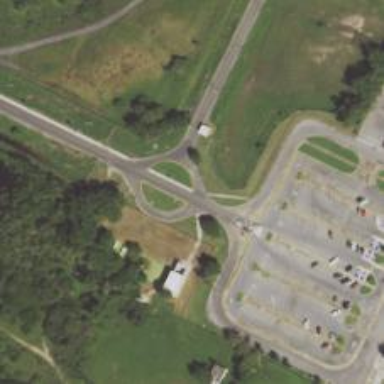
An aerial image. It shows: Circular junction on service road.